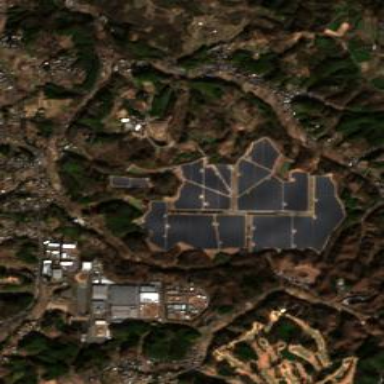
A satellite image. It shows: Solar power plant utilizing photovoltaic technology with solar panels.